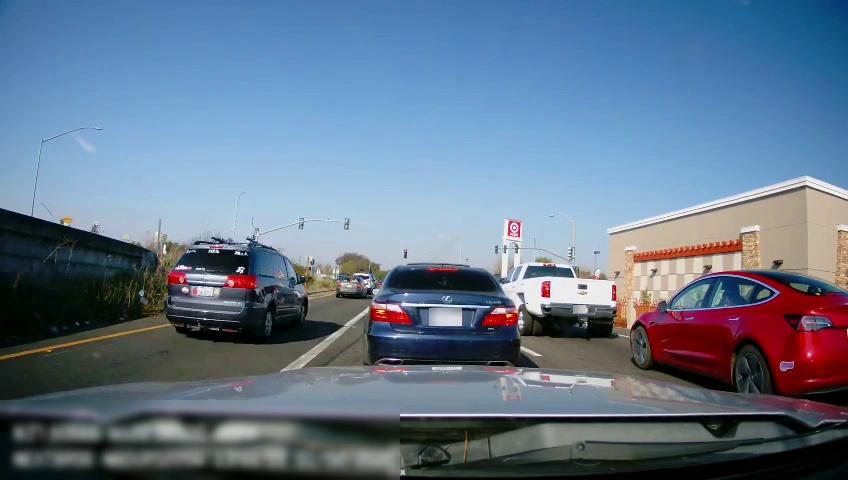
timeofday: Day
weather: Sunny
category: Drivable Space
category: Vehicles | SUV
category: Vehicles | Car
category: Vehicles | SUV
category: Vehicles | Truck
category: Vehicles | Car
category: Vehicles | Car
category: Lanes | Alternate Lane
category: Lanes | Current Lane
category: Lanes | Current Lane
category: Lanes | Alternate Lane
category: Traffic | Lights
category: Traffic | Lights
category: Traffic | Lights
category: Traffic | Lights
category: Traffic | Lights
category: Traffic | Lights
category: Traffic | Lights